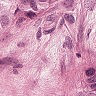
Metastatic tissue present: yes